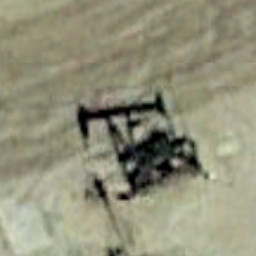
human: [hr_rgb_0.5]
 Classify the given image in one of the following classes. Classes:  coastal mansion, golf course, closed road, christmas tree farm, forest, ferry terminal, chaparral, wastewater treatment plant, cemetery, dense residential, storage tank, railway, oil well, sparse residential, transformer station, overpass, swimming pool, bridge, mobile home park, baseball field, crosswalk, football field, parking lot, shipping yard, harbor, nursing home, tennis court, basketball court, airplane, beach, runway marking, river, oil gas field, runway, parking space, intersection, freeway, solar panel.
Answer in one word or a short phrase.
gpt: oil well